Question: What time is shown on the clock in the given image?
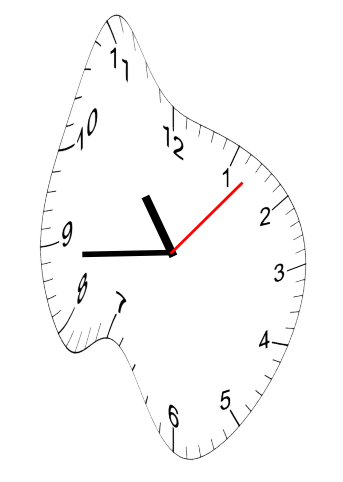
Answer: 10:44:07